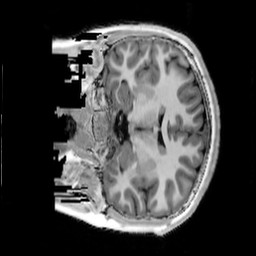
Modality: T1w
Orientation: coronal
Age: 15
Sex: female
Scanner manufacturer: siemens
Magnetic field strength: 3 T
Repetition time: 4 s
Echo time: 0.00291 s